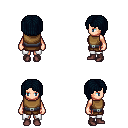
a pixel art fantasy rpg character, female body template, human, light skin, leather chest armor, white pants, raven pageboy hairstyle, maroon shoes, four views (front, back, left, right), 2x2 character sprite sheet, small pixel art, hard edges, no anti-aliasing